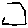
Label: hexagon